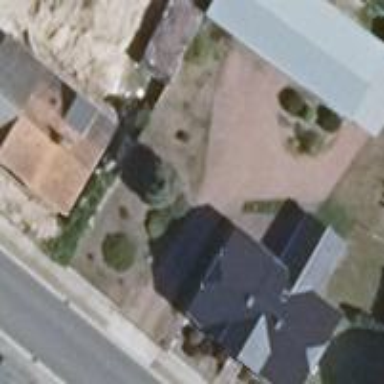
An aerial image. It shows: House with multiple building parts.